Question: In my database are date and time fields are separated rows, how do I filter like DateTime?
'''
SELECT
ac_head_type,
ac_head_id,
narration,
amount,
user_id,
tr_time,
trans_no
FROM
vouchers
WHERE
vouchers.tr_date >= '$d_start'
AND vouchers.tr_date <= '$d_end'
AND TIME(tr_time) >= '$time_start'
AND TIME(tr_time) <= '$time_end';
'''
<URL>

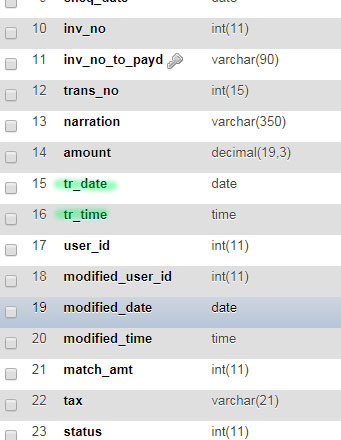
Answer: You can use 'TIMESTAMP' to filter the data with different date and time columns
For Ex :
'''
SELECT * FROM tablename WHERE TIMESTAMP(datecol, timecol) > '2018-01-01 12:00:00';
'''
OR
'''
SELECT * FROM tablename WHERE TIMESTAMP(datecol, timecol) BETWEEN fromTimeStamp AND nowTimeStamp
'''